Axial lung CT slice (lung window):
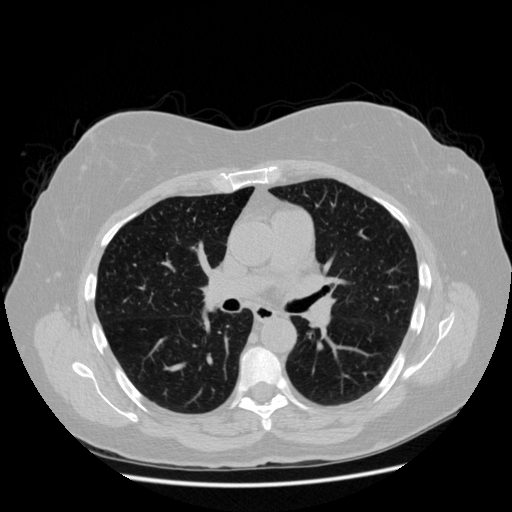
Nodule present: no